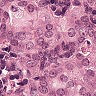
Metastatic tissue present: yes